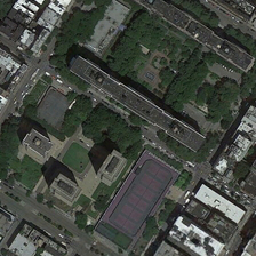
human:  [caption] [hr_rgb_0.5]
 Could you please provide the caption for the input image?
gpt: There are many residential areas around the school.

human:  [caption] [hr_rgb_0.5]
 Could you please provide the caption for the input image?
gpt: There are a lot of green trees and grass in the school.

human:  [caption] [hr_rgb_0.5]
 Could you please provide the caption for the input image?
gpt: There are many residential areas near the school.

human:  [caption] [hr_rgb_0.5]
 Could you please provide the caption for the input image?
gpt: There are many green trees and grass in the school.

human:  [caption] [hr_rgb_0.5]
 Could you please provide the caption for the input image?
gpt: There's a lot of green trees and grass in school.